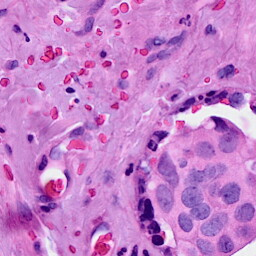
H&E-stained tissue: Breast